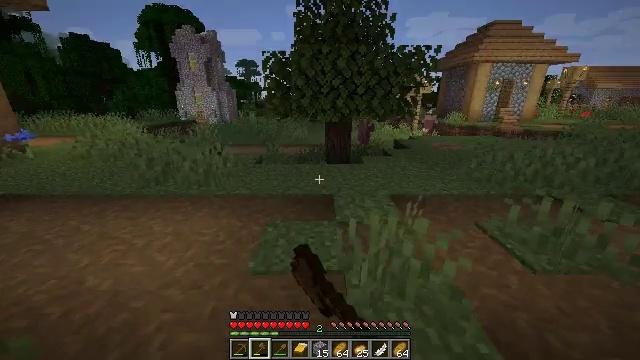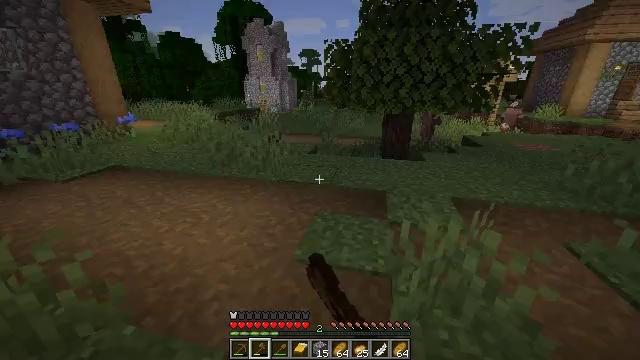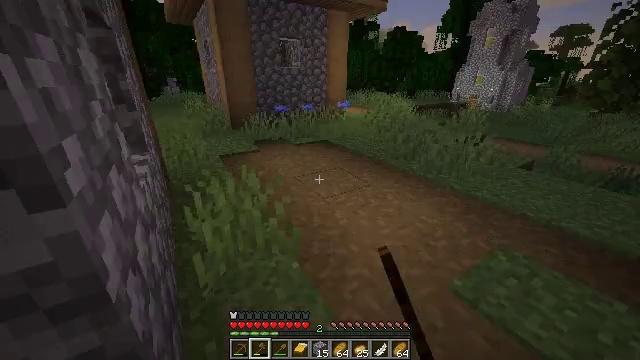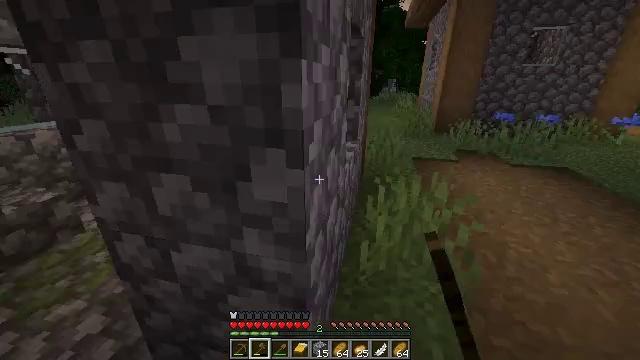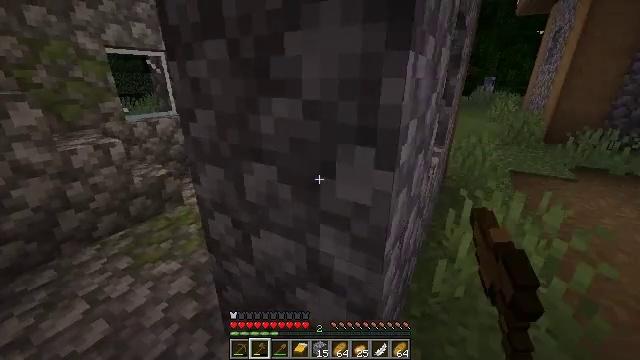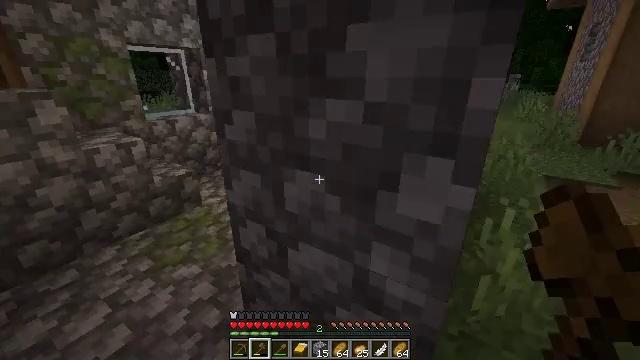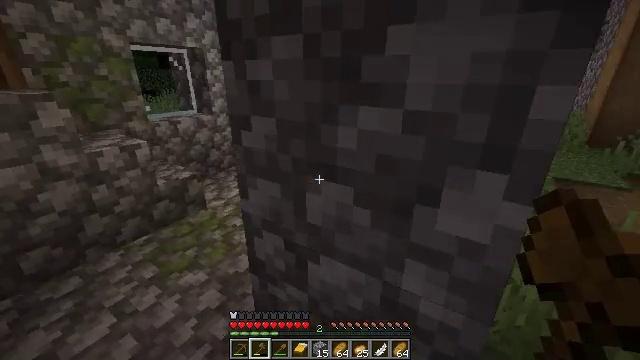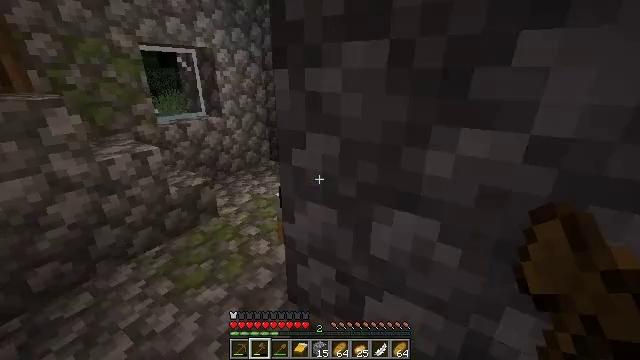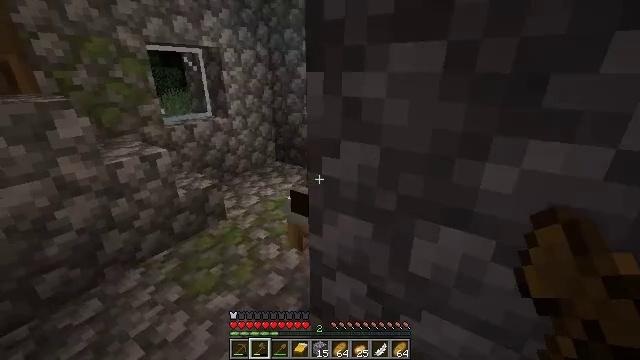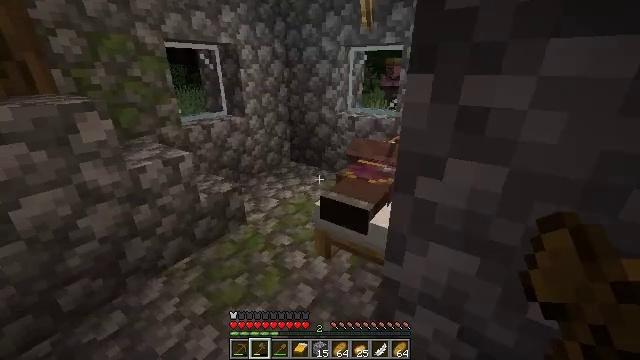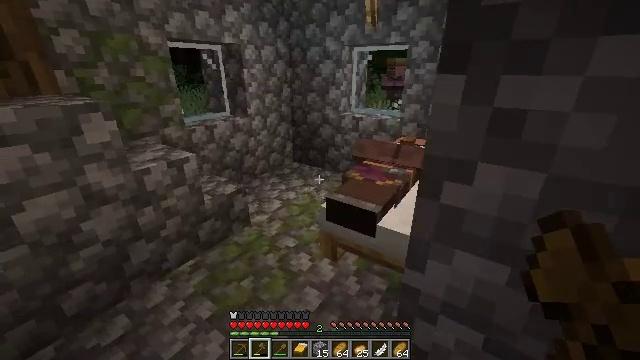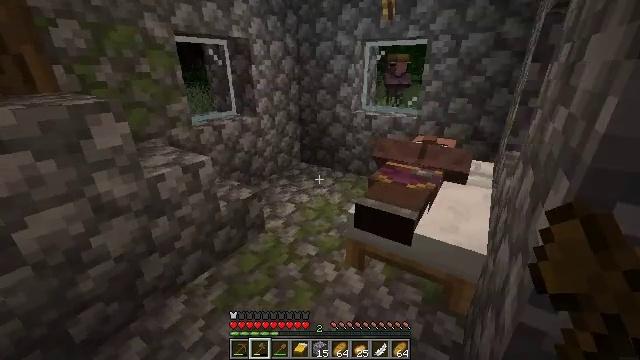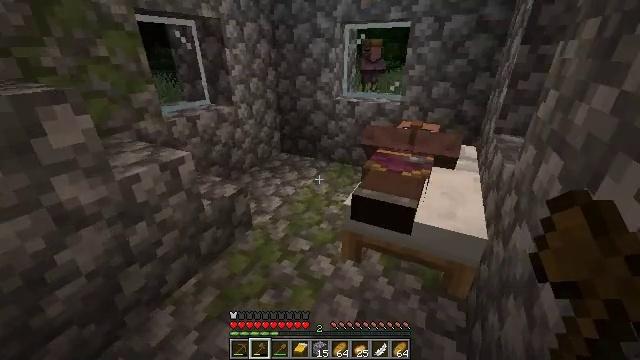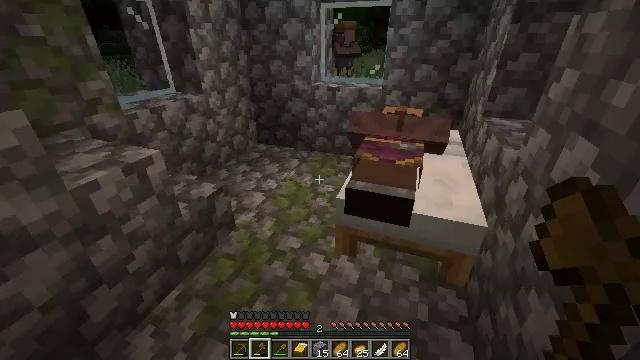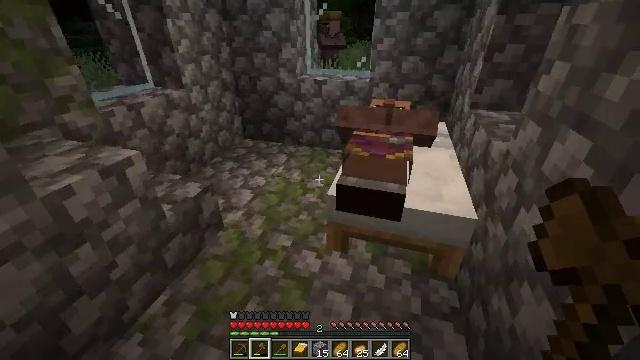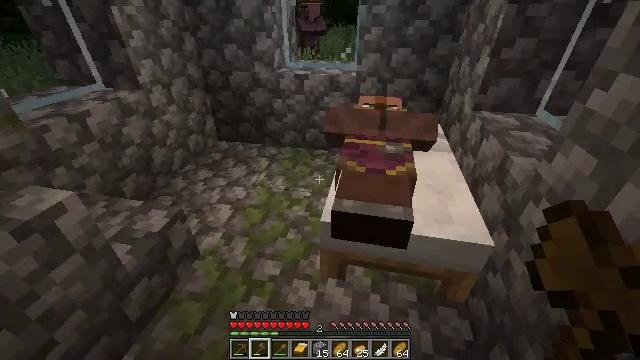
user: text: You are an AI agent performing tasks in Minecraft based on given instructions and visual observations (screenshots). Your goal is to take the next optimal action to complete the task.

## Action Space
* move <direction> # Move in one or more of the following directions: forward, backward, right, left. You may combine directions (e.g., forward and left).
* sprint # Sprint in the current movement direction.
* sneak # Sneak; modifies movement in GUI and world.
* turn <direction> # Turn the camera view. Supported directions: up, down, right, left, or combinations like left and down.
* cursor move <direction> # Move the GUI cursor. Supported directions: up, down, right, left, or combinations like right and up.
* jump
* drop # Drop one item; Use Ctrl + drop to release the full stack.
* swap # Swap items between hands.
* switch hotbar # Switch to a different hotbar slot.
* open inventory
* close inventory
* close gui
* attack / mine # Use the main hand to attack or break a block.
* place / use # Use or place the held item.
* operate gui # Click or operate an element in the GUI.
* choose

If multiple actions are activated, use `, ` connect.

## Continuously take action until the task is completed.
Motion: motion action
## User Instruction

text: Collect oak stairs from a structure.
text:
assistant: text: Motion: turn left and down
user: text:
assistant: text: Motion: turn left and down
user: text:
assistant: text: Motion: move left, turn left
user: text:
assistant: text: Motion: move left, turn left
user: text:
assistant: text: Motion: move left, turn left
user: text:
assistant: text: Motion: move left
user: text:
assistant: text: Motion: move left
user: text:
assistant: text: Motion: move left
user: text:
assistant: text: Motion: move left
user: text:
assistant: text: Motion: move left
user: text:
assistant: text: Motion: move forward and move left, turn right
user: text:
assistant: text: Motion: move forward and move left, turn right and down
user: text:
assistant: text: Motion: move forward, turn right and down
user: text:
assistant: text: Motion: move forward, turn right and down
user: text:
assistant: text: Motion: move forward, turn right and down
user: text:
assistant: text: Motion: move forward, turn right and down
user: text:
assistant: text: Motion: move forward, turn right and down, use / place
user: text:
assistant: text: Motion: turn right and down, use / place
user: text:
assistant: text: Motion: turn right, use / place
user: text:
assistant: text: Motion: turn right and down, use / place
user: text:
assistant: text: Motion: turn right and down
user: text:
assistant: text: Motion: use / place
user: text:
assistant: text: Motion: use / place
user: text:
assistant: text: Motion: use / place
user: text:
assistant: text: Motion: use / place
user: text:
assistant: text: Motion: use / place
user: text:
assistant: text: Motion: no_op
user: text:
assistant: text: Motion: turn left, use / place
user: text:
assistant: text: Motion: use / place
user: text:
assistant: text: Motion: use / place